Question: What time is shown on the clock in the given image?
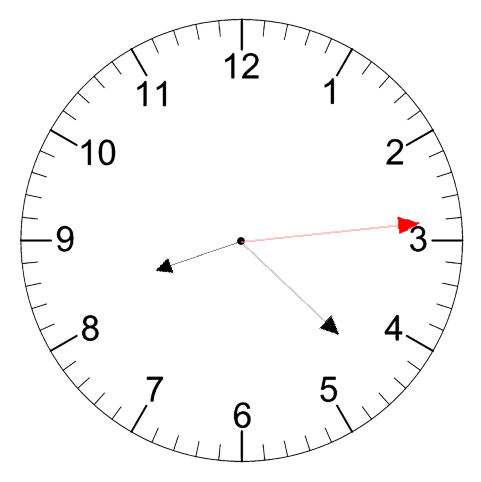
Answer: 08:22:14